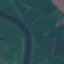
Land use / land cover: River